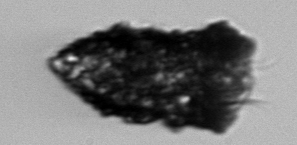
Label: Tintinnopsis